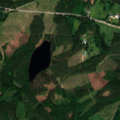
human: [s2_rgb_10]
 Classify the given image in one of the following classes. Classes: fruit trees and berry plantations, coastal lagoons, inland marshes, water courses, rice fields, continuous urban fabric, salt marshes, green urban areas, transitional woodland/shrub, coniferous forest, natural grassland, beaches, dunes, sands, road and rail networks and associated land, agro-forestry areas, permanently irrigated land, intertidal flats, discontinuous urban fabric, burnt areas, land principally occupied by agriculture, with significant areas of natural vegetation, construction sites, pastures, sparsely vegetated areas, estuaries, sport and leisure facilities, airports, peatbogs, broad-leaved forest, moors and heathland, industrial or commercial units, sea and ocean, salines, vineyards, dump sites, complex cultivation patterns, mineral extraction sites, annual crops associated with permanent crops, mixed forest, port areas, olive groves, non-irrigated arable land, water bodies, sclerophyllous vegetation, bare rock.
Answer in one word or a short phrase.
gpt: land principally occupied by agriculture, with significant areas of natural vegetation, coniferous forest, mixed forest, transitional woodland/shrub